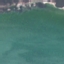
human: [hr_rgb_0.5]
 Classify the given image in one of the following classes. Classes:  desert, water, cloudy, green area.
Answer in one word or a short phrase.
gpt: water